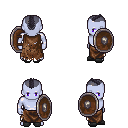
a pixel art fantasy rpg character, male body template, dark elf, purple skin, brown tattered cape, robe skirt, raven short mohawk hairstyle, gray slippers, shield, four views (front, back, left, right), 2x2 character sprite sheet, small pixel art, hard edges, no anti-aliasing